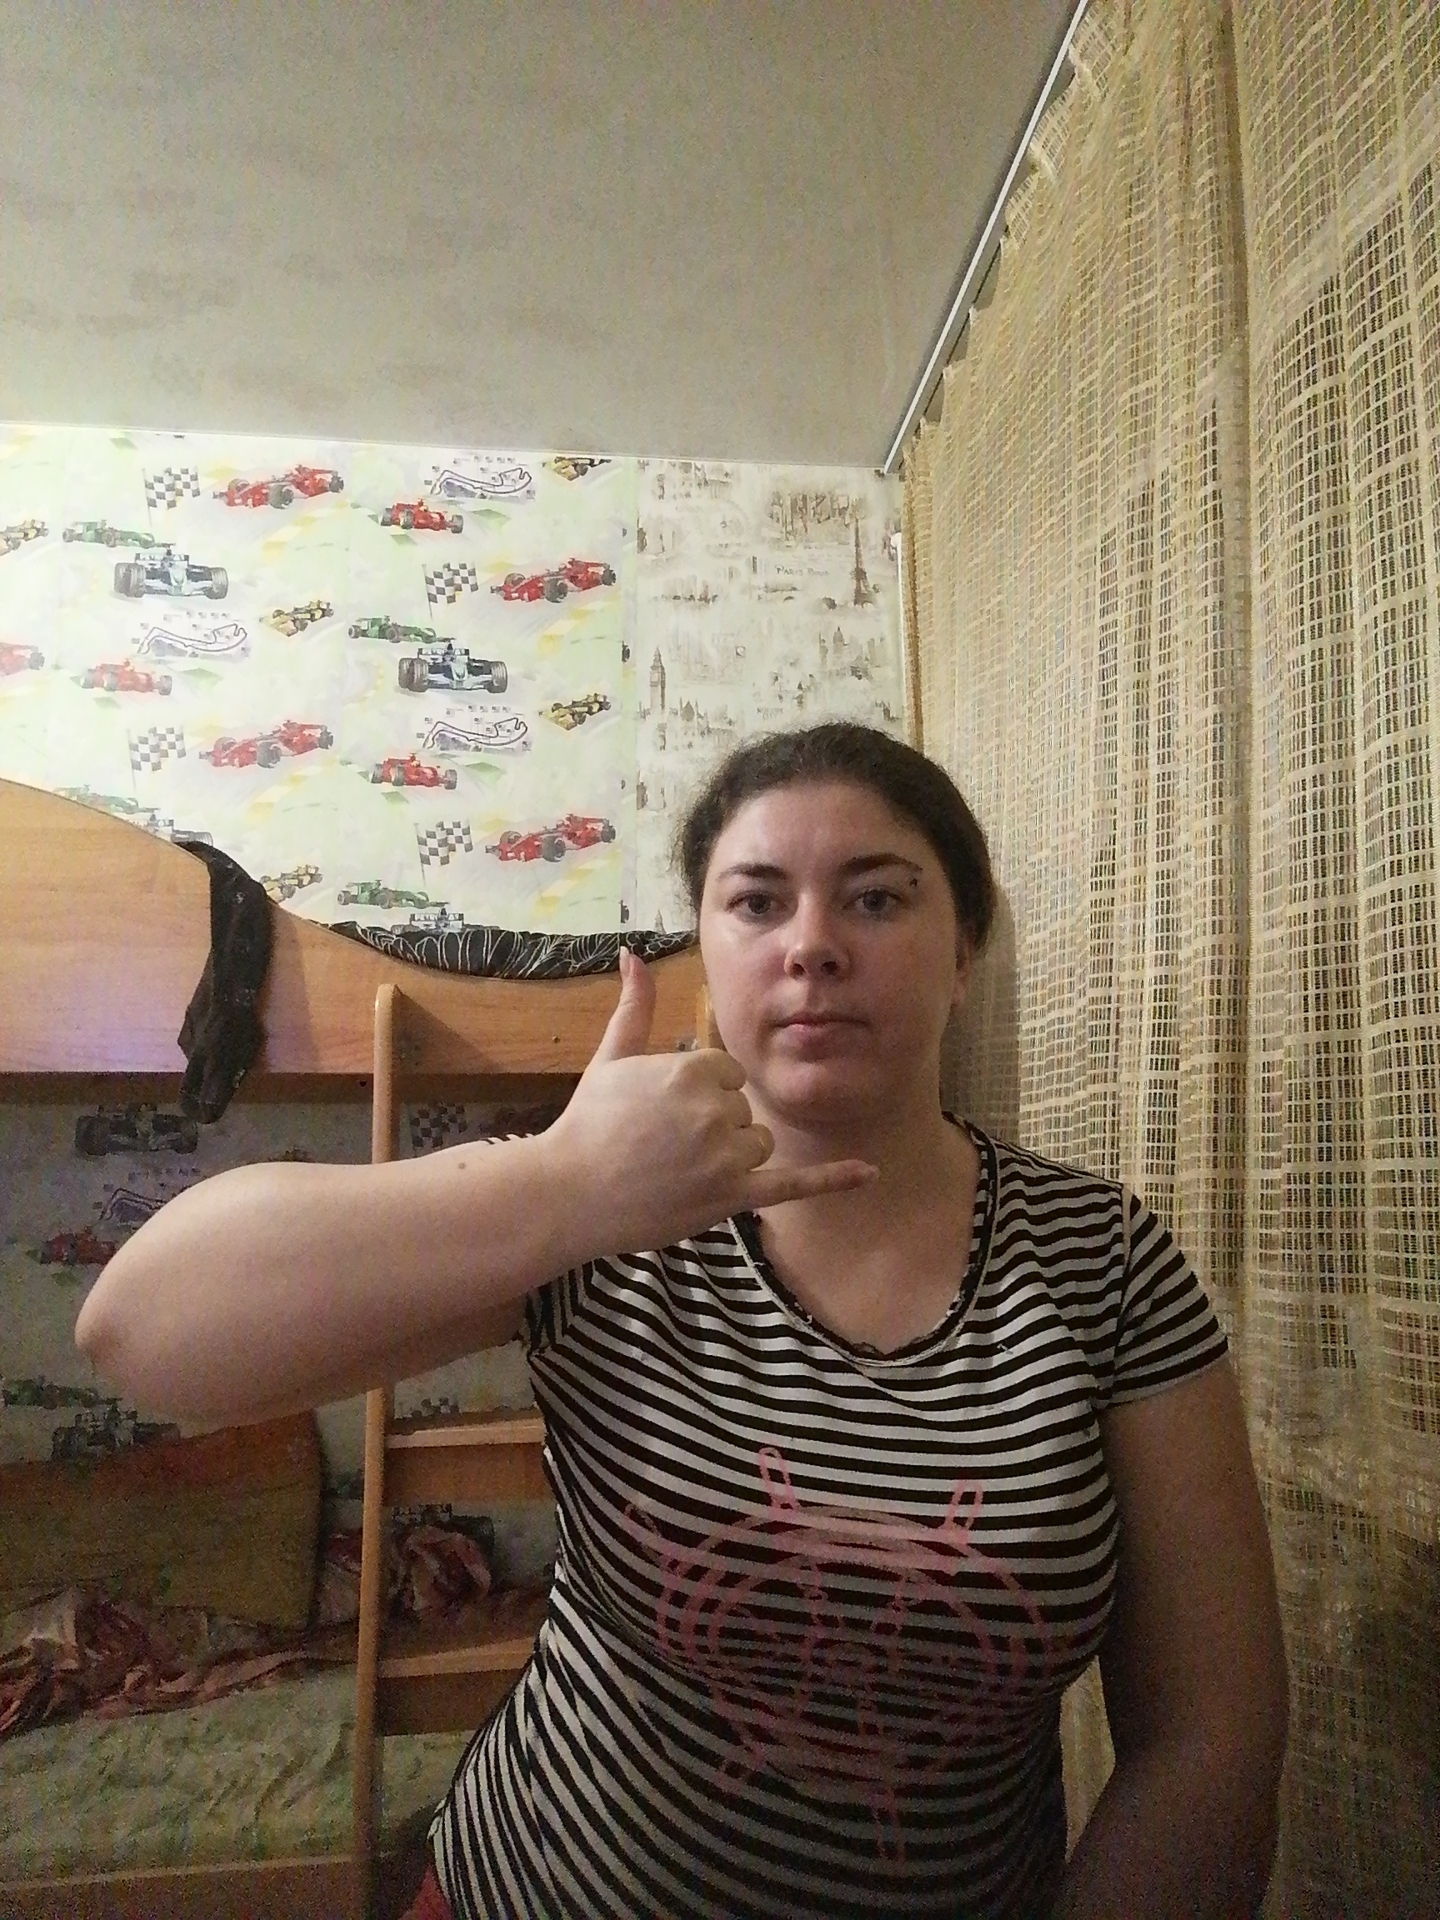
Label: noise